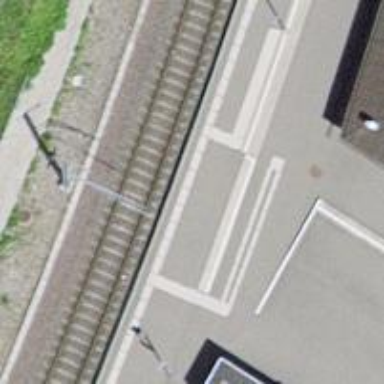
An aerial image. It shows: Public transport stop position along the railway.